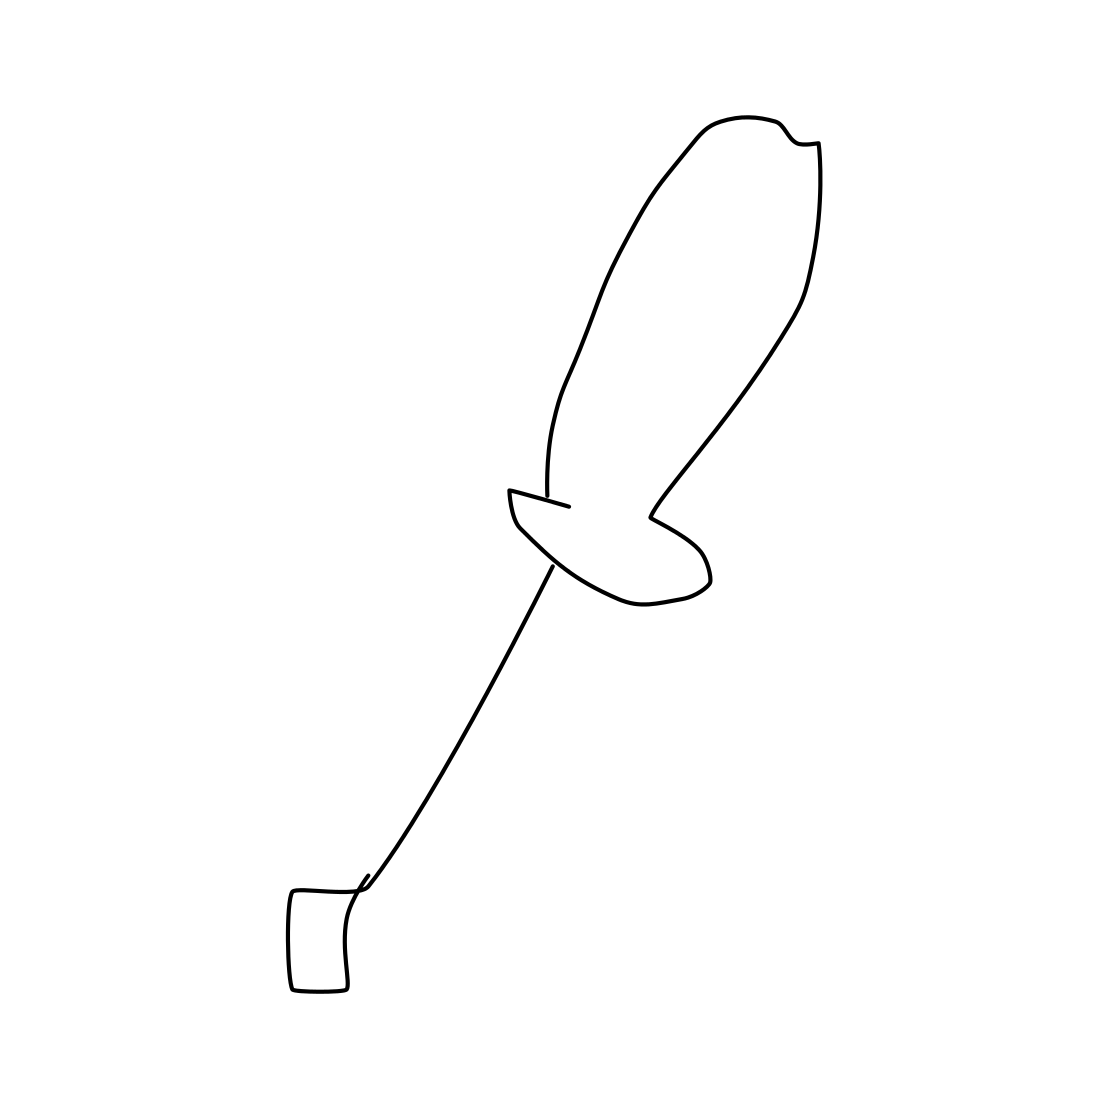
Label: screwdriver